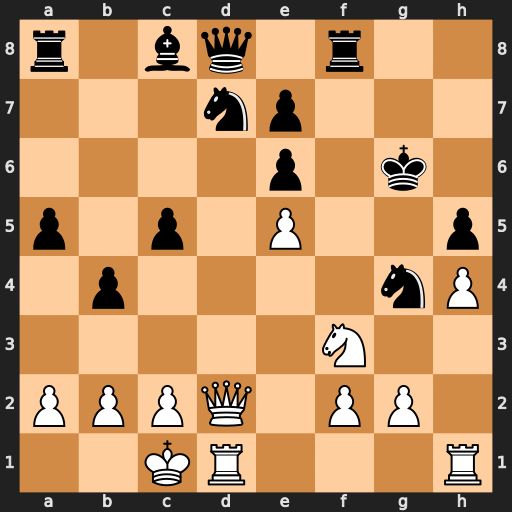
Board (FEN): r1bq1r2/3np3/4p1k1/p1p1P2p/1p4nP/5N2/PPPQ1PP1/2KR3R
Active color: w
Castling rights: -
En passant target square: -
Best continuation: Qg5+ Kh7 Qxh5+ Nh6 Ng5+ Kg7 Nxe6+